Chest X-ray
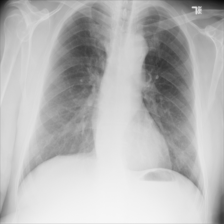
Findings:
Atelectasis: negative
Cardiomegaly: negative
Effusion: negative
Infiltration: negative
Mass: negative
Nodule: negative
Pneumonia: negative
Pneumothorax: negative
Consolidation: negative
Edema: negative
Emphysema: positive
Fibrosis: negative
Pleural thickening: negative
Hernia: negative